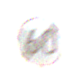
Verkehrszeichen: EndeGeschwindigkeit60
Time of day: SunriseSunset
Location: Outdoor (Nature)
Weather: PartlyCloudy
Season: NotSpecified
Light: Natural